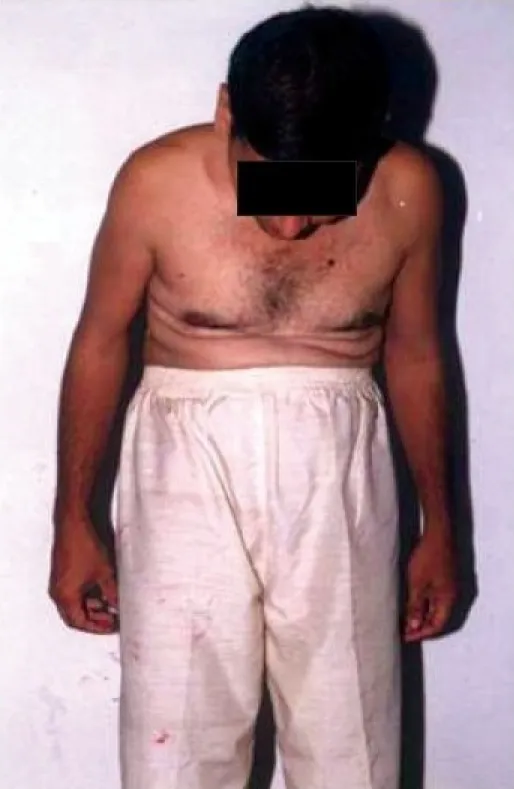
Anterior view of patient's FF deformity with ant. Structure of neck s/o difficult airway.
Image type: medical_photograph (skin_photograph)